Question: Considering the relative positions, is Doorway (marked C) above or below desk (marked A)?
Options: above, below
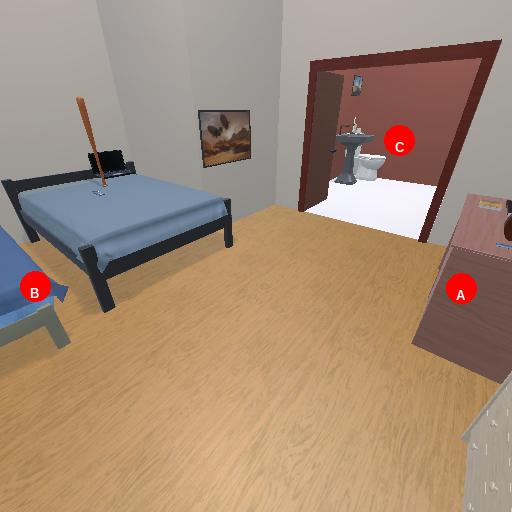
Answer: above